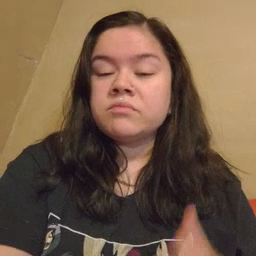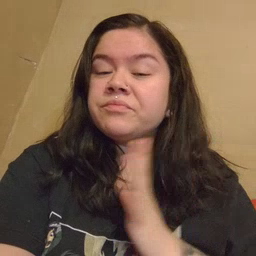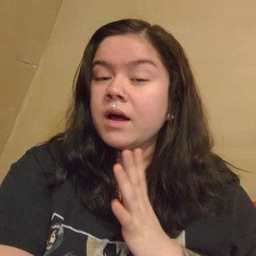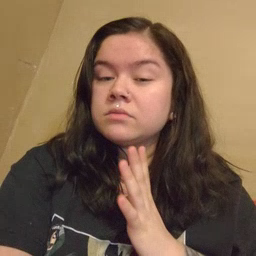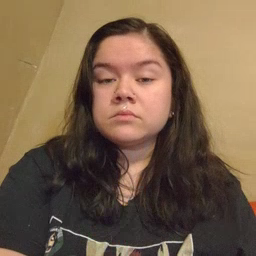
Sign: fine